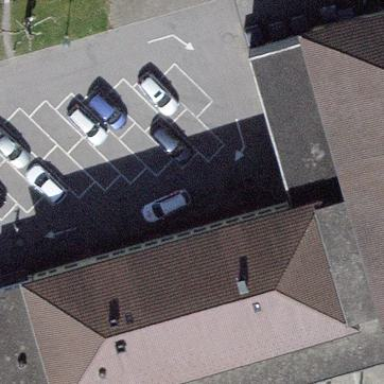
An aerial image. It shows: Public building used as community center.